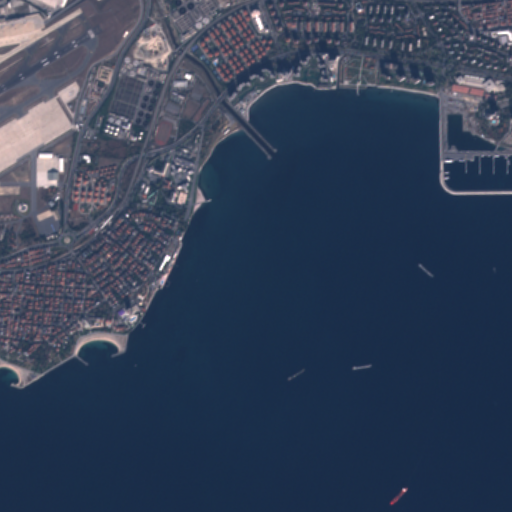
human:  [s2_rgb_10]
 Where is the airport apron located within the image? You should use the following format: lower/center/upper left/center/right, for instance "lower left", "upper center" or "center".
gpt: The airport apron is located in the upper left of the image.
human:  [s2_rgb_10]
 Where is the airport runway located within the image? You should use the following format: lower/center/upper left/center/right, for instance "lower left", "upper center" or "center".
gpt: The airport runway is located in the upper left of the image.
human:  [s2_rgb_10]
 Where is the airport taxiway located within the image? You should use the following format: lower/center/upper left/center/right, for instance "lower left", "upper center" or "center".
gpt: The airport taxiway is located in the upper left of the image.
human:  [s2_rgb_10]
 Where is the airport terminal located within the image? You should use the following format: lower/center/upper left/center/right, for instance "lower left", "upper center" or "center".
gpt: The airport terminal is located in the upper left of the image.
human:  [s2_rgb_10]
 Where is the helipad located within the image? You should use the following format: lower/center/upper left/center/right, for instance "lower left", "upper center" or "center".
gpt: The helipad is located in the upper right of the image.
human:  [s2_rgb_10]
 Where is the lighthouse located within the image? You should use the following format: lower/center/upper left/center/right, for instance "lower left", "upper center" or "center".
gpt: The lighthouse is located in the center left of the image.
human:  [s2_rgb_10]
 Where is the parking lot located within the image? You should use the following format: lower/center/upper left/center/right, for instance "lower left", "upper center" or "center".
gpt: The parking lot is located in the upper of the image.
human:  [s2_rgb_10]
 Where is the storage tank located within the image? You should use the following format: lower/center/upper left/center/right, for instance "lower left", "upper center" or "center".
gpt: The storage tank is located in the upper left of the image.
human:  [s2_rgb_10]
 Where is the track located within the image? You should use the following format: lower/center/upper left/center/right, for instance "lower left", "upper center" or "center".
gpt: The track is located in the upper left of the image.
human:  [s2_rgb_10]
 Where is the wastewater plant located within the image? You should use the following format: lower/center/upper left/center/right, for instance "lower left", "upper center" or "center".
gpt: The wastewater plant is located in the upper left of the image.
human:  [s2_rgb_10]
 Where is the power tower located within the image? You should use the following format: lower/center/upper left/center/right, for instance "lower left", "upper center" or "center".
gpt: There is no power tower in the image.